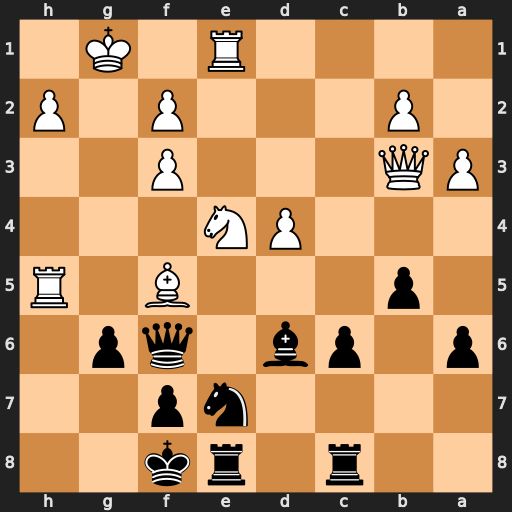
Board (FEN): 2r1rk2/4np2/p1pb1qp1/1p3B1R/3PN3/PQ3P2/1P3P1P/4R1K1
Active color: b
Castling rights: -
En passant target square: -
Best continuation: Nxf5 Nxf6 Rxe1+ Kg2 gxh5